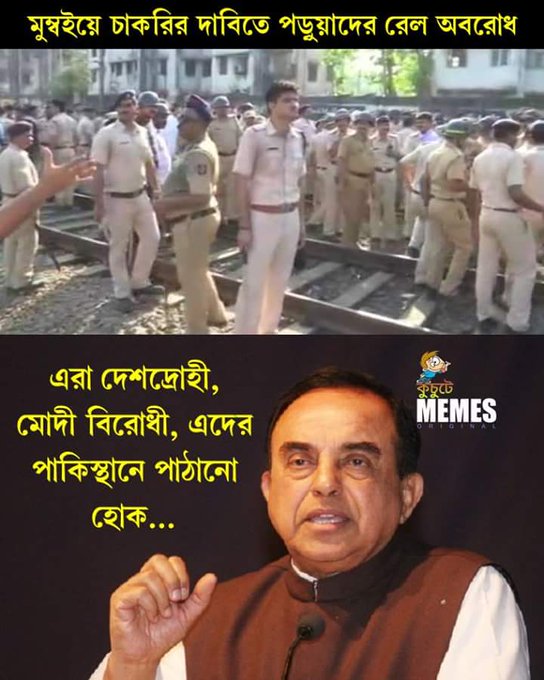
Text: মুম্বইয়ে চাকরির দাবিতে পড়ুয়াদের রেল অবরোধ এরা দেশদ্রোহী, মোদী বিরোধী, এদের পাকিস্থানে পাঠানো হোক...
Label: Hate
Hate category: Political
Targeted group: Organization